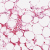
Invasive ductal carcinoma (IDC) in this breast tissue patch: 0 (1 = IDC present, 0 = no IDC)